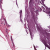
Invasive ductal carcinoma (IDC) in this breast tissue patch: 0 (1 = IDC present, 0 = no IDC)